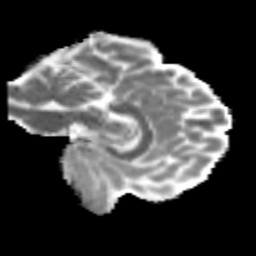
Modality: MD
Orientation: sagittal
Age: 21
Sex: male
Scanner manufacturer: siemens
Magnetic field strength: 3 T
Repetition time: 3.5 s
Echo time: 0.125 s